Field crop: maize
Growth stage: 2
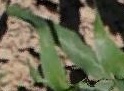
Species: maize